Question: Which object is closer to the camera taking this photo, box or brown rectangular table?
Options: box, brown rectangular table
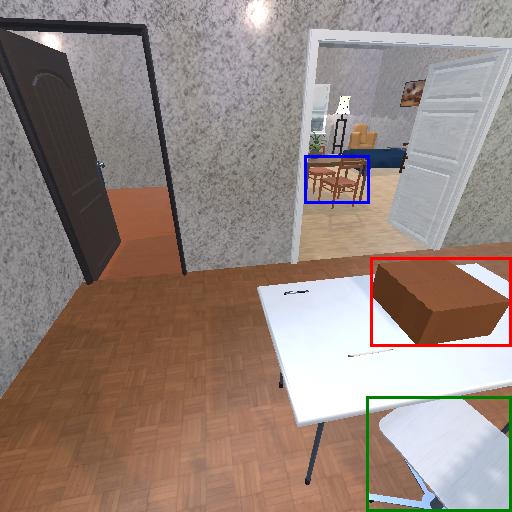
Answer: box